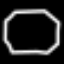
Label: octagon